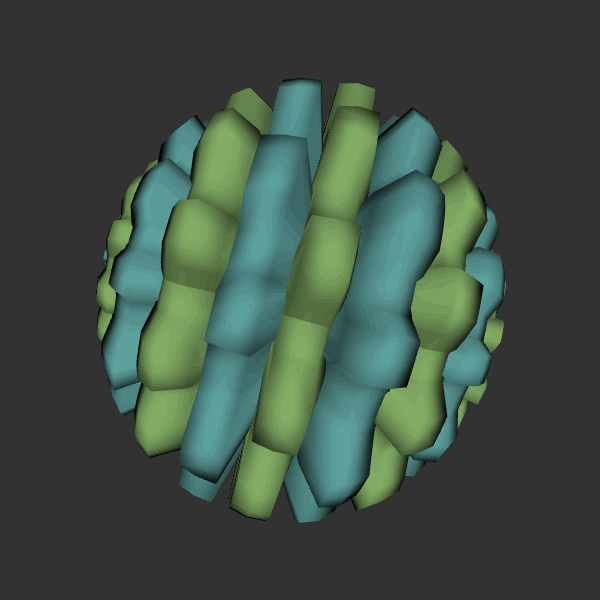
Background: dark